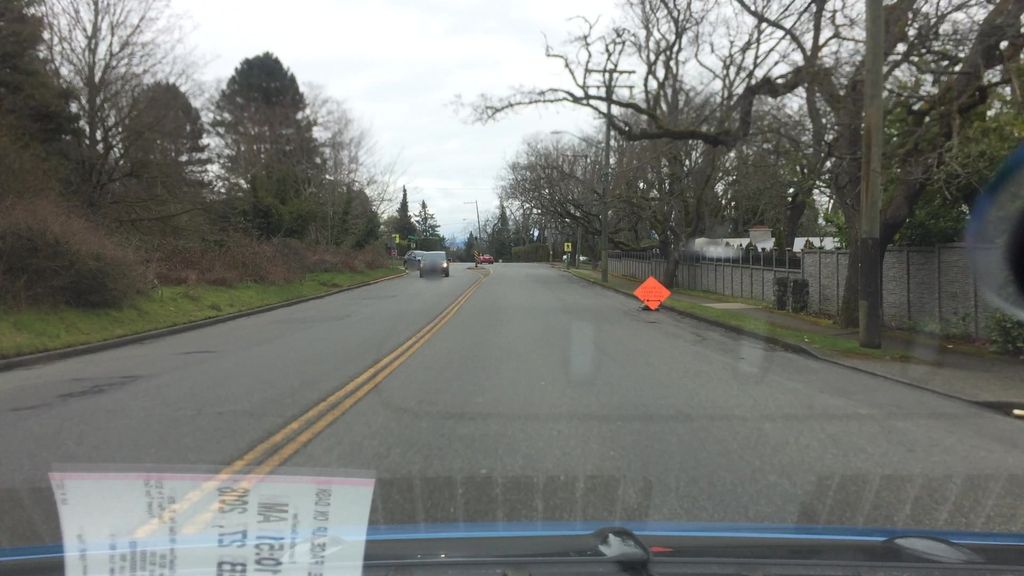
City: victoria